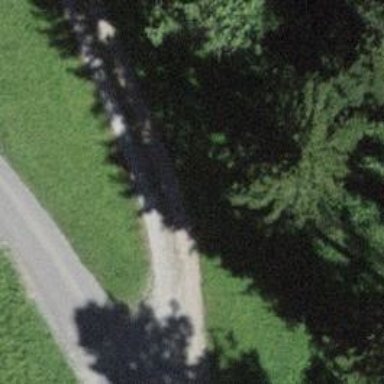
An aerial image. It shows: Compacted path road.